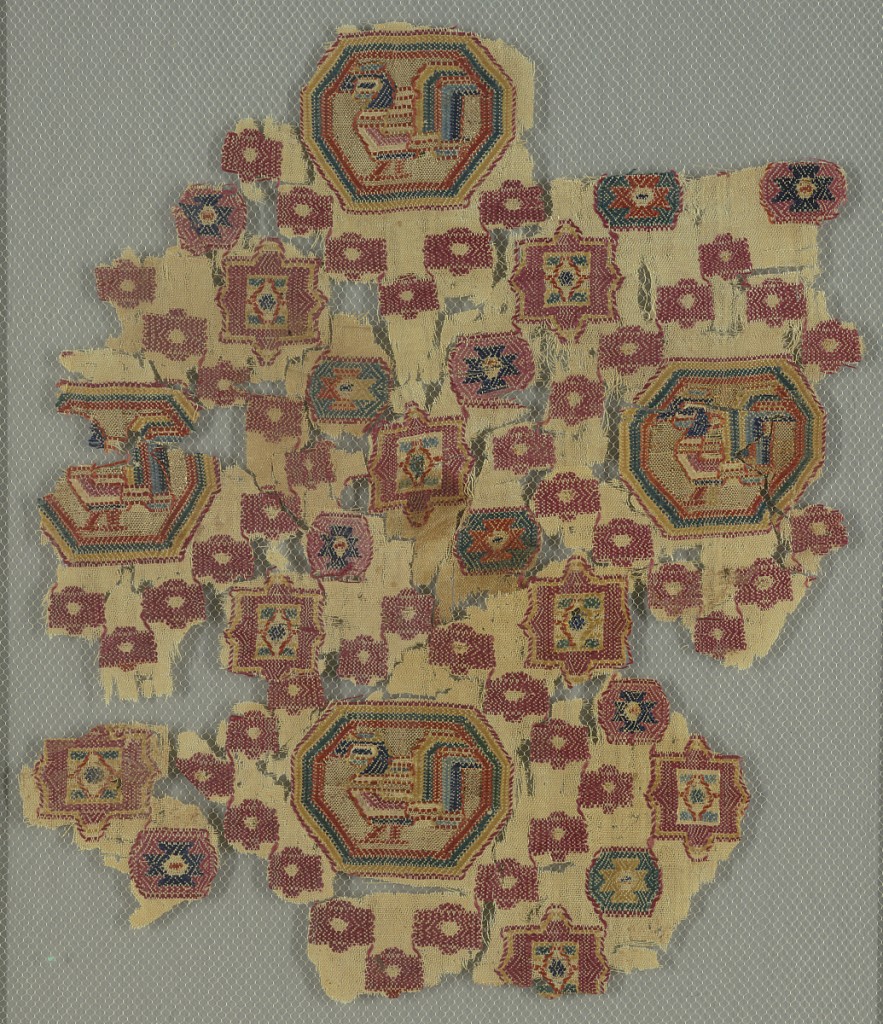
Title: Fragment
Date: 10th century
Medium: silk warp and weft, flat metal strips Technique: plain weave with supplementary weft
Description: Fragment ornamented with a design of a cock or rooster facing left within a hexagonal frame. Sixteen small rectangular motifs placed around each hexagon; larger motifs (in two alternating designs) arranged as crossing diagonals.